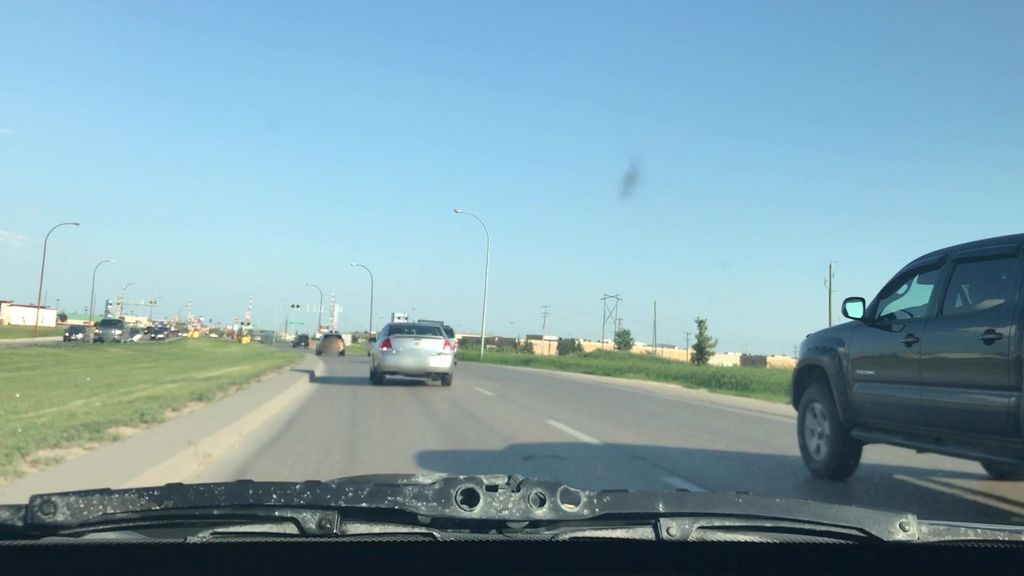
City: winnipeg